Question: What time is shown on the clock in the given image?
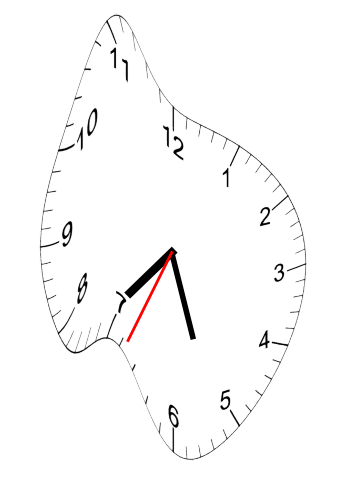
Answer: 07:26:34